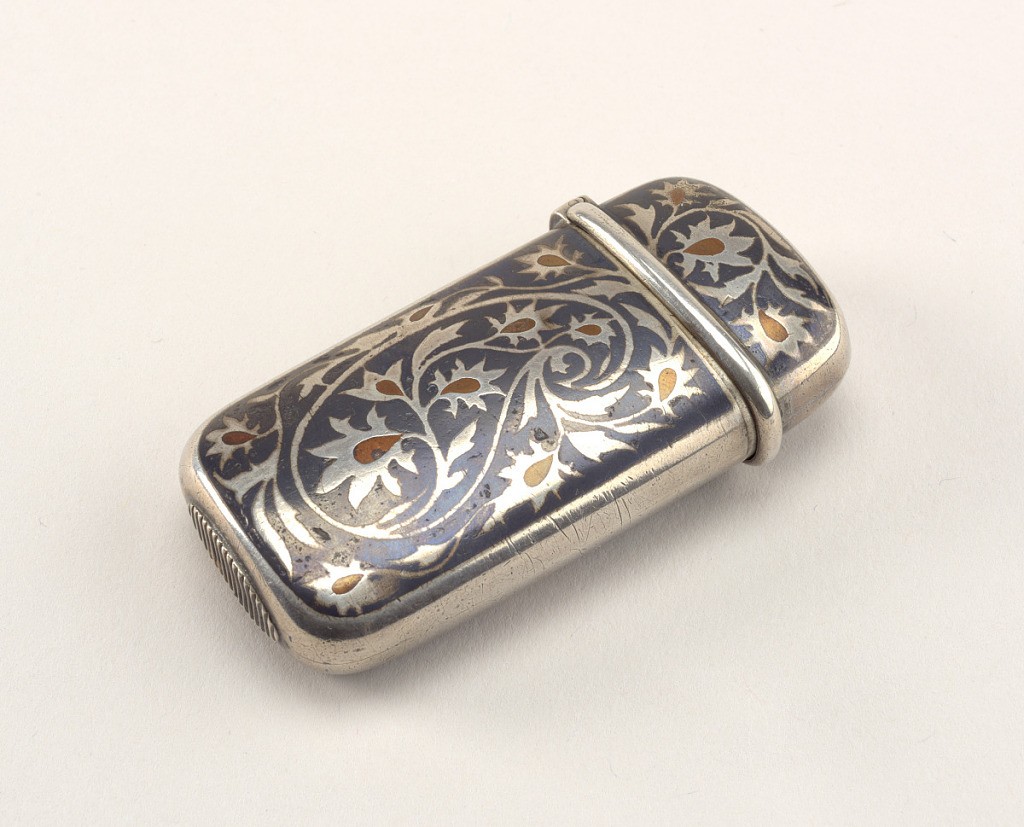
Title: Paisley Decoration
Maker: Tiffany & Company, American, established 1853
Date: ca. 1880
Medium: Silver, copper, niello
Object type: Matchsafe
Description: Oblong, with rounded sides and corners, featuring silver, winding, flowered tendrils attached to larger, central, paisley motif, center of flower forms punctuated with copper, all on darker steely-gray ground; reverse features same decoration. Lid, hinged on side, has protruding, rounded lip running along its lower edge; initials, possibly YM, engraved on lid top. Small, oval shaped striker on bottom.